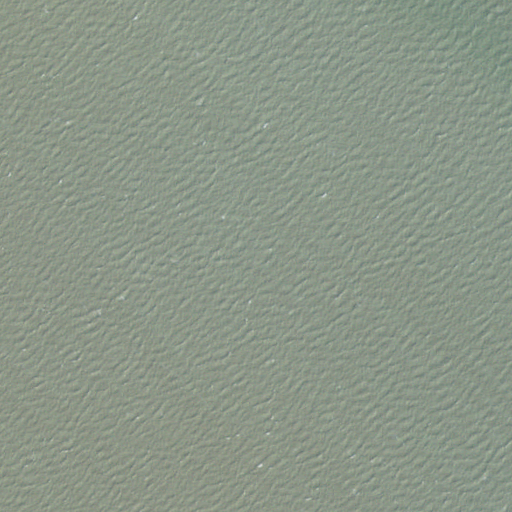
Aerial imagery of island in Virginia named Herring Island containing only open water